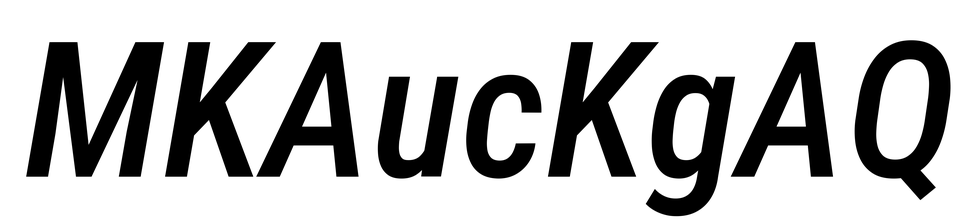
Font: Roboto-Italic_Condensed_Medium_Italic